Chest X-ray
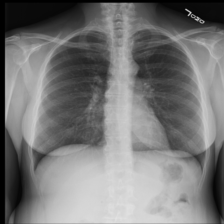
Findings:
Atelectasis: negative
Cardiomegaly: negative
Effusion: negative
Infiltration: negative
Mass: negative
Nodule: negative
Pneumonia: negative
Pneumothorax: negative
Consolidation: negative
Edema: negative
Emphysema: negative
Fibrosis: negative
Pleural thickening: negative
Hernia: negative